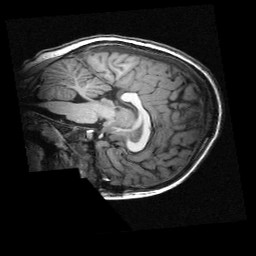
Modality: T1w
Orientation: sagittal
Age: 11
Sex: female
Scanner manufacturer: siemens
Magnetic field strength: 3 T
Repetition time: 2.3 s
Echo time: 0.00336 s